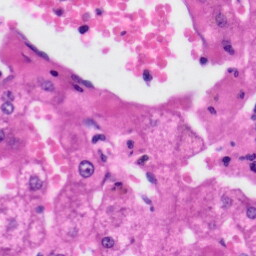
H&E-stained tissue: Liver